Question: As shown in the screenshot, my 'ProgressBar1.Value' updates properly, but not my 'TaskbarItemInfo.ProgressValue':

This is the code I am using to update both:
'''
void bw_ProgressChanged(object sender, ProgressChangedEventArgs e)
{
// Set the Value porperty when progress changed.
this.ProgressBar1.Value = (double)e.ProgressPercentage;
this.TaskbarItemInfo.ProgressState = TaskbarItemProgressState.Normal;
this.TaskbarItemInfo.ProgressValue = e.ProgressPercentage / 100;
}
'''
How can I make my 'TaskbarItemInfo' update properly?
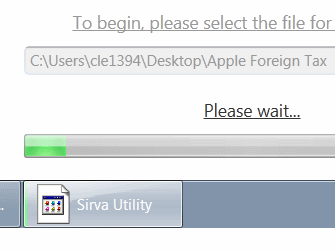
Answer: '''
this.TaskbarItemInfo.ProgressValue = e.ProgressPercentage / 100;
'''
It looks to me that you are dividing an int with another int therefore the result will be an int when a double is expected.
Simply try to suffix 100 with a "d" (making it a double) :
'''
this.TaskbarItemInfo.ProgressValue = e.ProgressPercentage / 100d;
'''